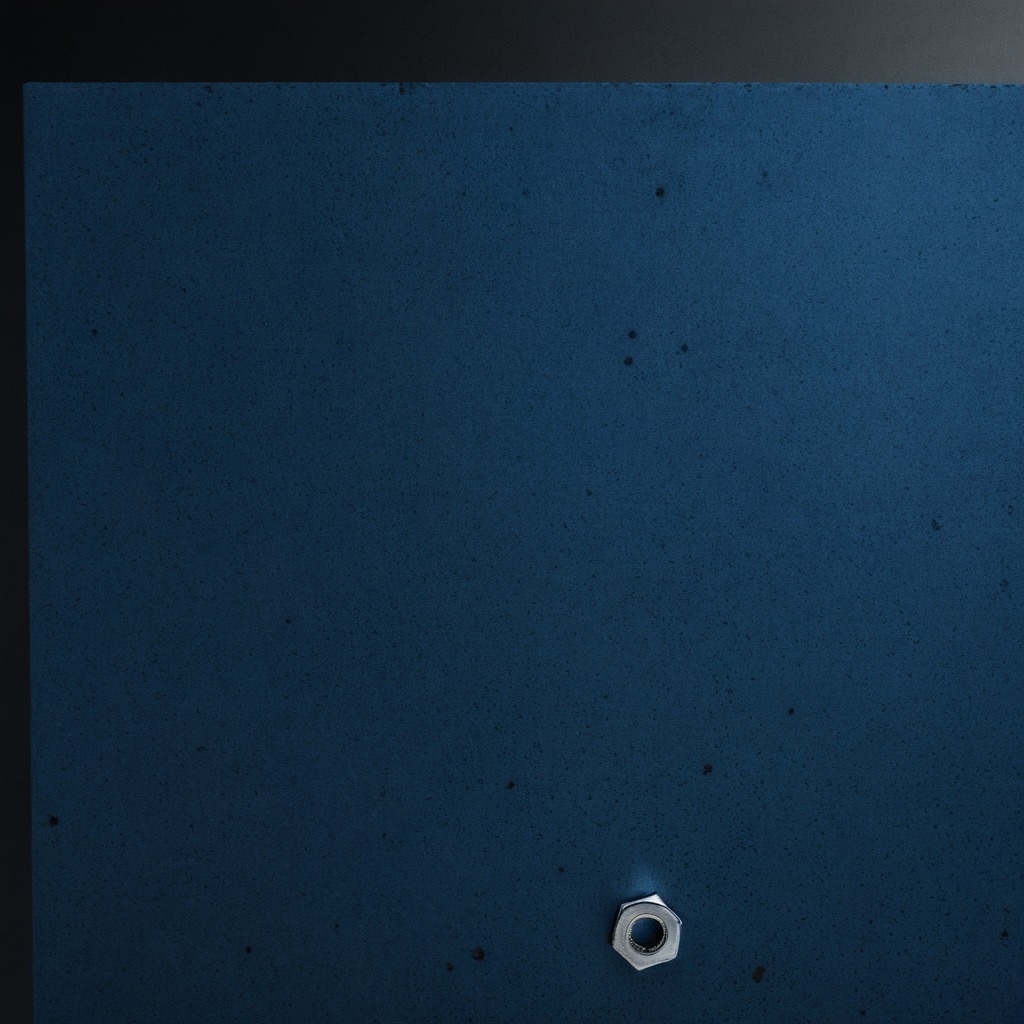
A metal nut lies on the clean granite tabletop covered with a blue rubber mat inside a workshop at night dim ambient light soft shadows worn but beneath the mat.